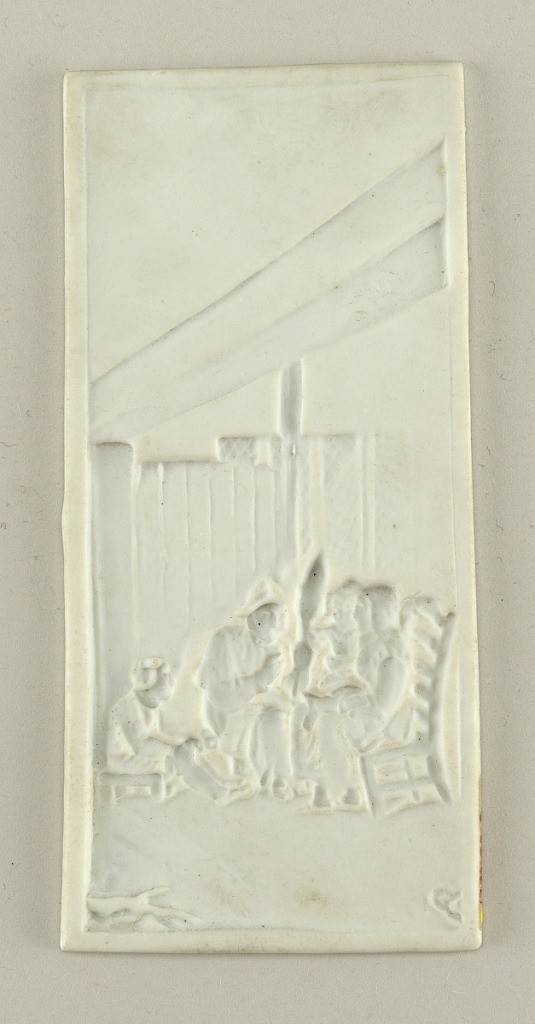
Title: Lithophane of a Domestic Scene
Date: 1825–1900
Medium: biscuit
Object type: lithophane
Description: Vertical rectangle with impressed view of an interior with family group of four figures, the mother seated in a ladder-back chair at right.